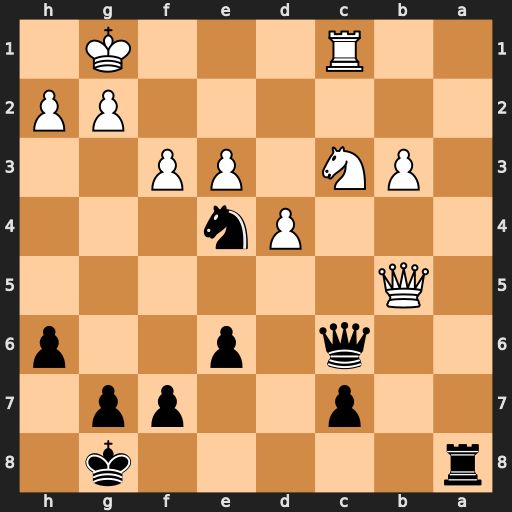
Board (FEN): r5k1/2p2pp1/2q1p2p/1Q6/3Pn3/1PN1PP2/6PP/2R3K1
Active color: b
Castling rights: -
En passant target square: -
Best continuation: Qxc3 Rxc3 Ra1+ Rc1 Rxc1+